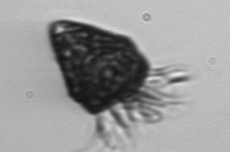
Label: Strombidium_morphotype2